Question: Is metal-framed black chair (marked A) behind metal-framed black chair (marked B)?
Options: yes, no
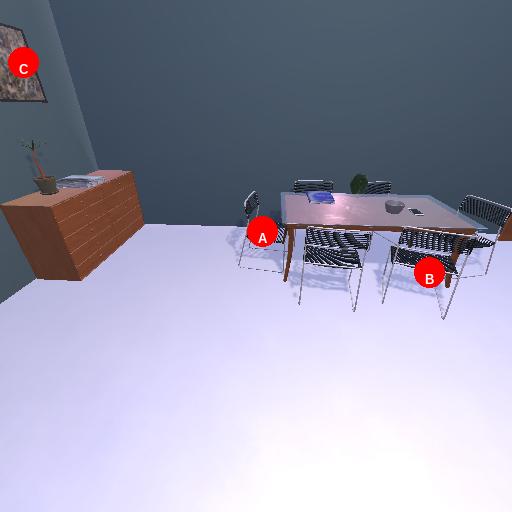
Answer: yes